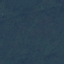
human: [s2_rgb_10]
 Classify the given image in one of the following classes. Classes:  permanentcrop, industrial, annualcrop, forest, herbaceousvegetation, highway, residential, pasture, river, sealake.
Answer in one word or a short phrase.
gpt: Forest